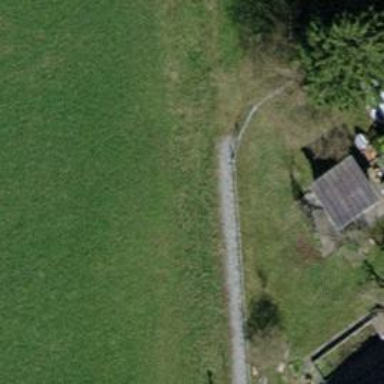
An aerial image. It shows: Footway covered with grass.